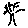
Label: tree